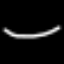
Label: pants